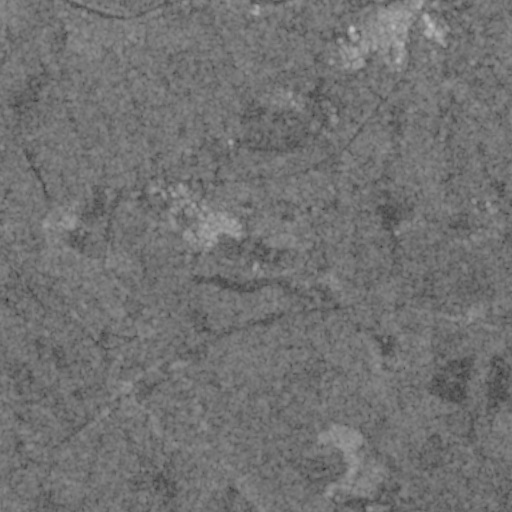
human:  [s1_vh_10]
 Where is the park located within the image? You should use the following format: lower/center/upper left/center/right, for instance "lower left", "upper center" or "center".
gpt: The park is located in the upper center of the image.
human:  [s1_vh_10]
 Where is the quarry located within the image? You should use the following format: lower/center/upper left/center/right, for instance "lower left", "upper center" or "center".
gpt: The quarry is located in the lower right of the image.
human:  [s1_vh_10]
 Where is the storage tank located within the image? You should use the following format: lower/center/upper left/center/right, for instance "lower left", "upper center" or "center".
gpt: The storage tank is located in the center of the image.
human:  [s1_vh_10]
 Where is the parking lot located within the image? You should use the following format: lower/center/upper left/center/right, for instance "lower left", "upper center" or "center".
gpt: There is no parking lot in the image.

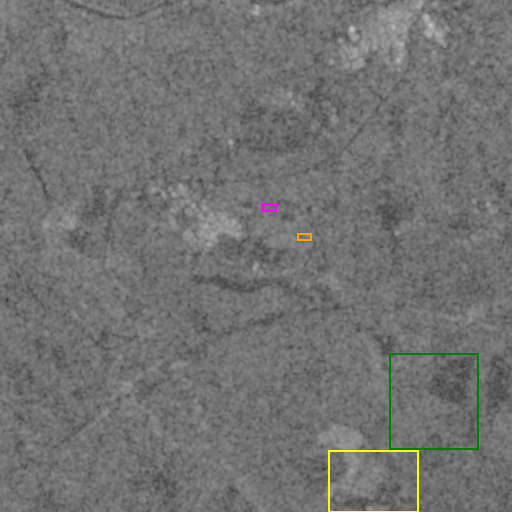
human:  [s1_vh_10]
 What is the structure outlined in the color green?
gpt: The structure outlined in green is a crop field.
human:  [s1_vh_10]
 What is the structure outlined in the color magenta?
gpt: The structure outlined in magenta is a park.
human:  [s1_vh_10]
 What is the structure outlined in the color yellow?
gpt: The structure outlined in yellow is a quarry.
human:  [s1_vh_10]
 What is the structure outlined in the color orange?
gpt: The structure outlined in orange is a storage tank.
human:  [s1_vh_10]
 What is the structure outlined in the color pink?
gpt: There is no pink outline.